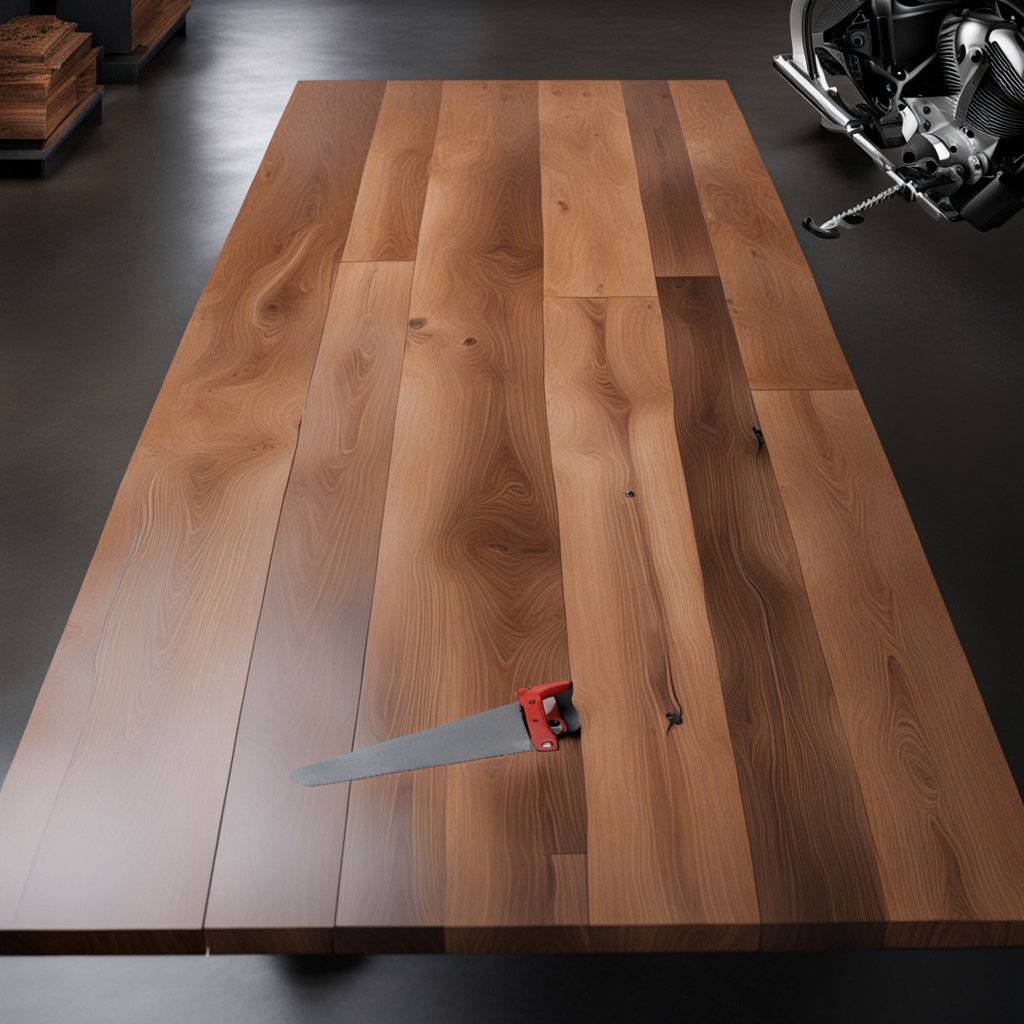
A metal saw is lying on the wooden table.